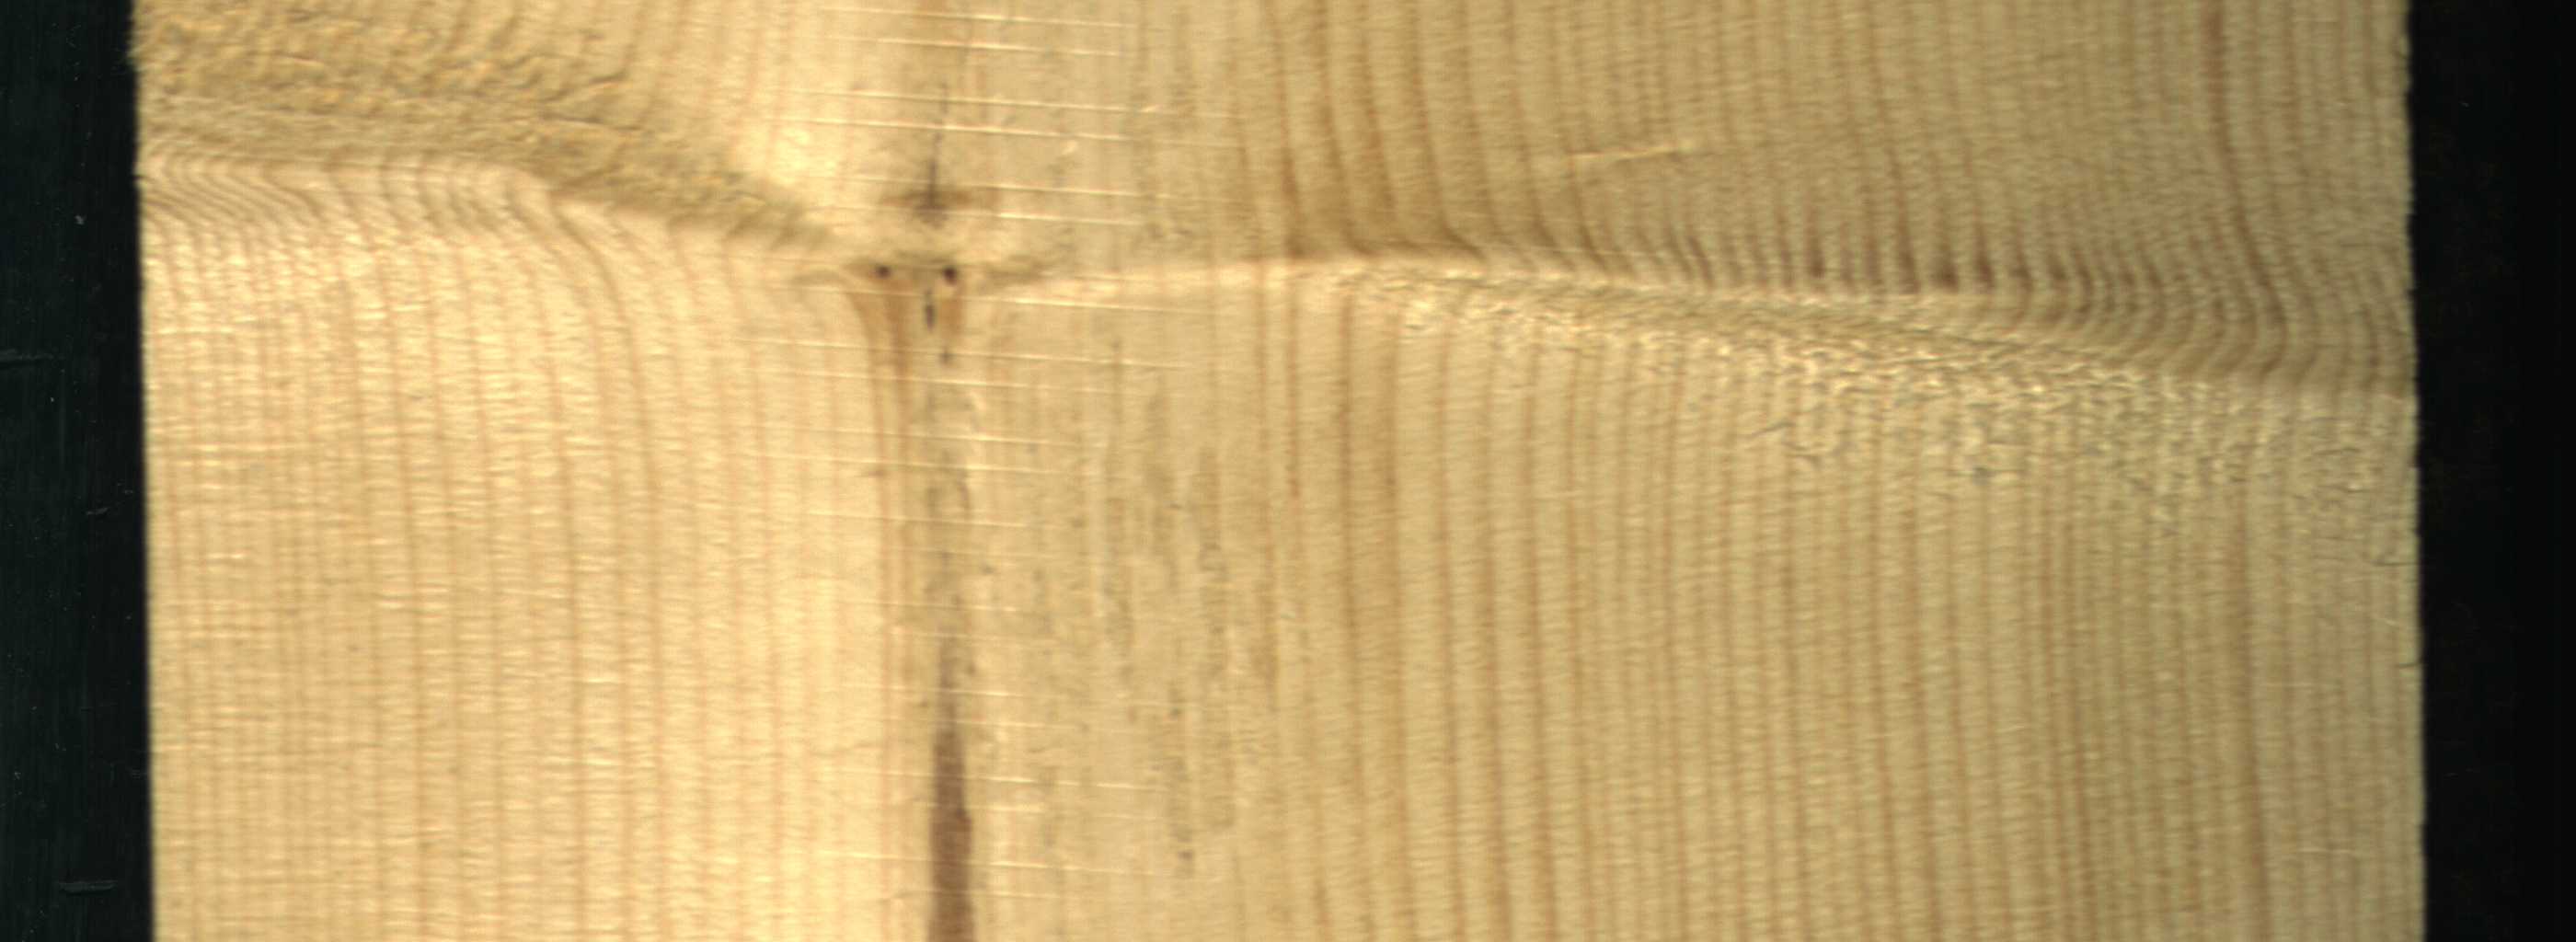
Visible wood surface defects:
Marrow